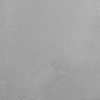
Atmospheric dust classification: dusty